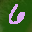
Label: 6